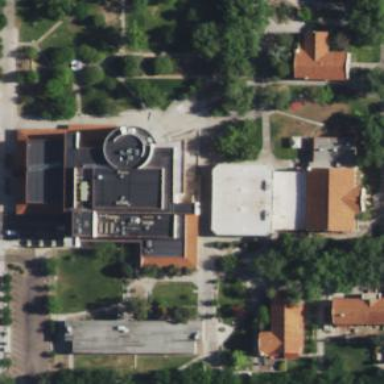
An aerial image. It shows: University building with fitness center on the premises.